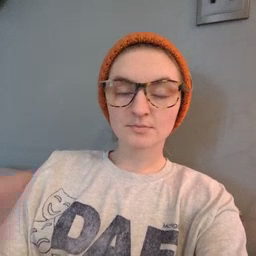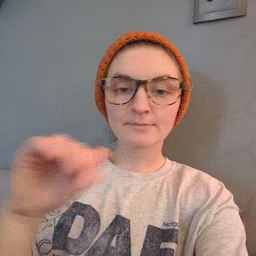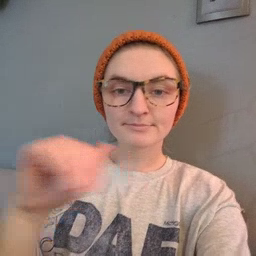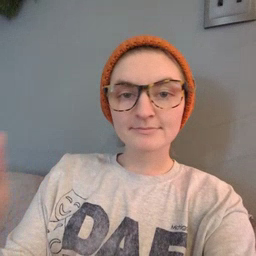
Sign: pool